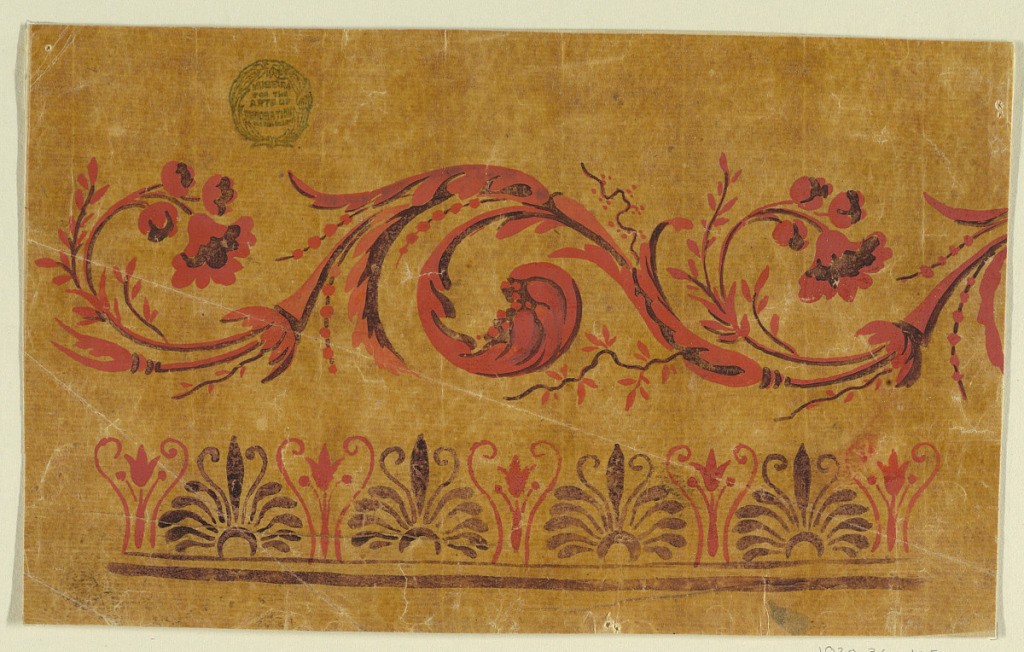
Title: Design for a Woven or Embroidered Horizontal Border of the "Fabrique de St. Ruf"
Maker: Fabrique de Saint Ruf, Lyon, France
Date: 1800
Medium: Brush and red and purple gouache on glazed tracing paper
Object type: Drawing
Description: Flower rinceaux over a crest border of palmettes which are separated by a plant motif. A strip at the bottom.